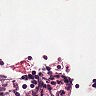
Metastatic tissue present: no